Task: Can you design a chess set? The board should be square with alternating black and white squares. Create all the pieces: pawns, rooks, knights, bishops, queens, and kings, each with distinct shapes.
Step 3396:
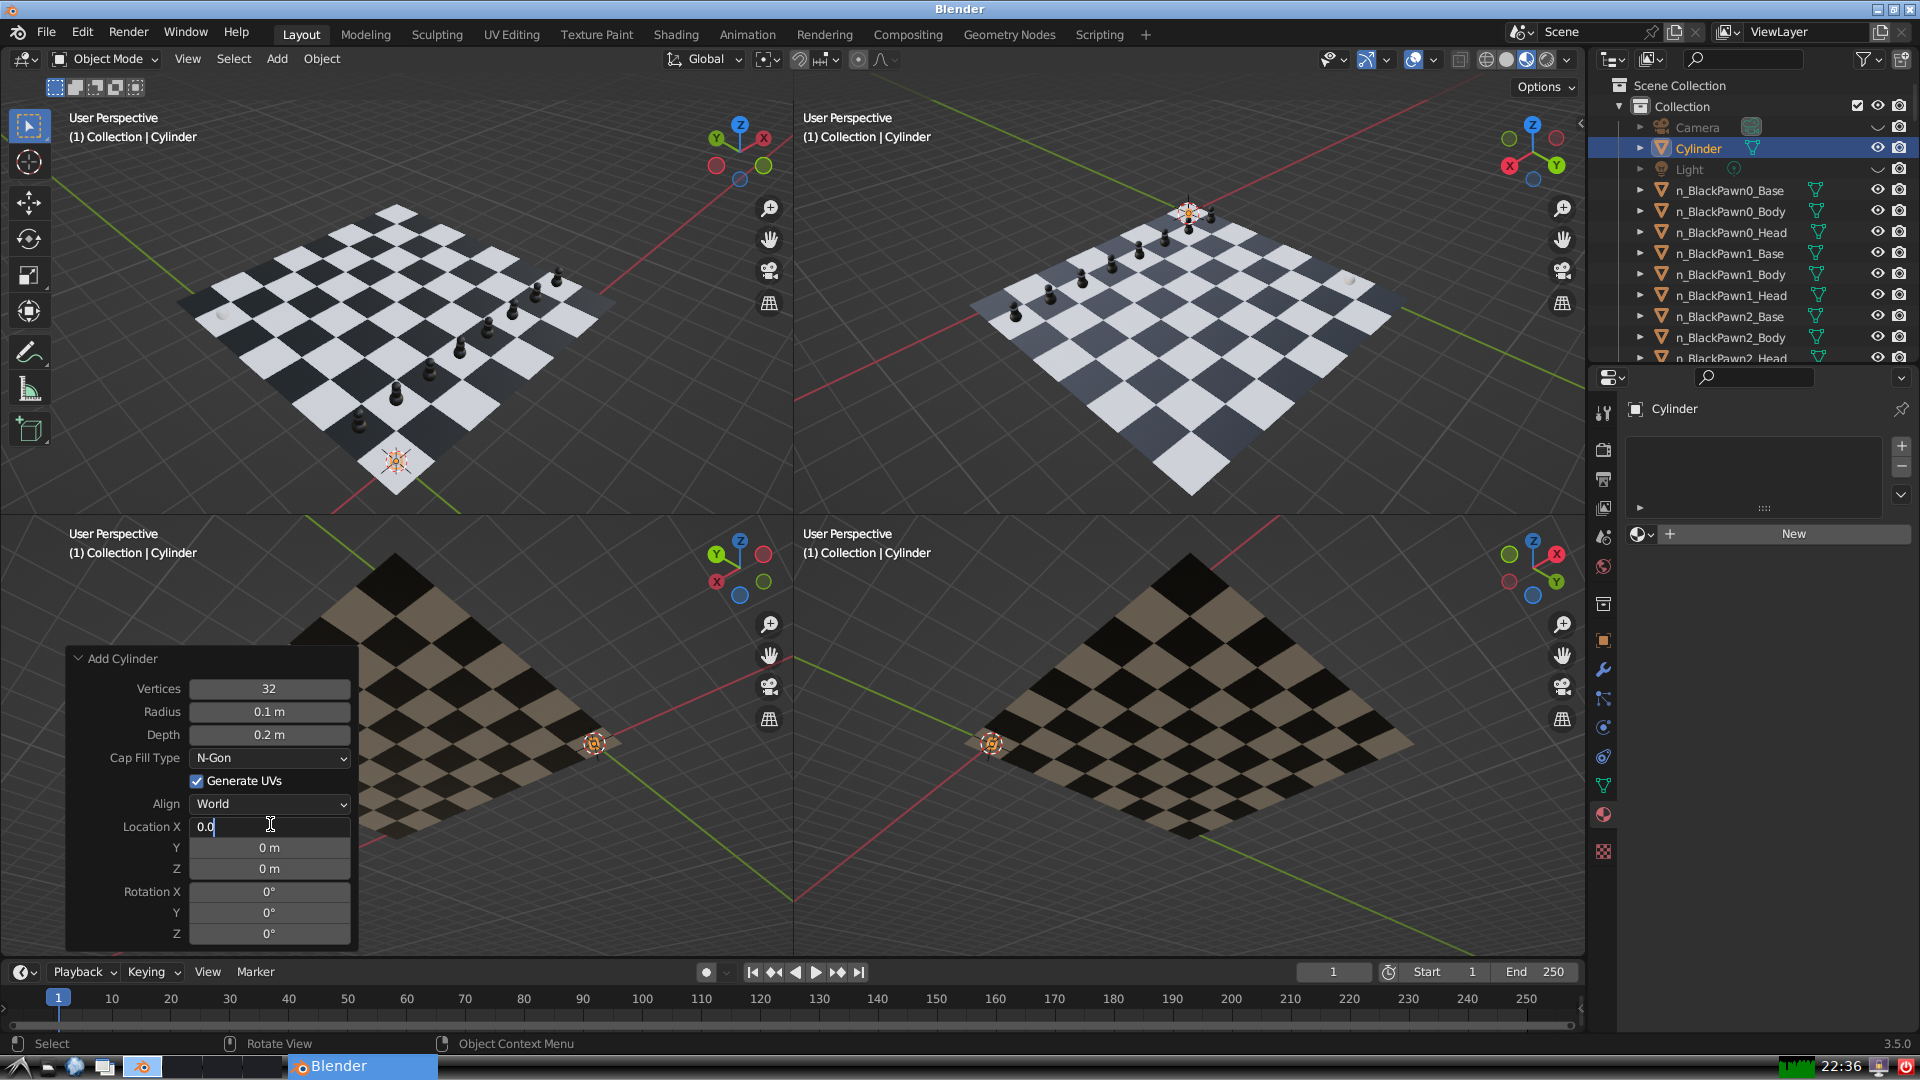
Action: {"key_press": ['Return']}